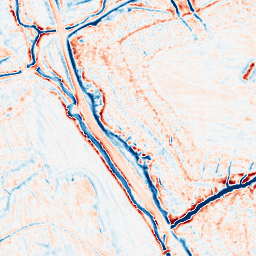
Category: edge_preserving
Decomposition family: anisotropic_diffusion
Decomposition parameters: iterations: 20
kappa: 30
gamma: 0.15
Upsampling method: linear_exact
Upsampling parameters: scale: 4
Upsampling scale: 4